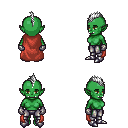
a pixel art fantasy rpg character, female body template, orc, green skin, maroon cape, metal pants, white mohawk hairstyle, metal gloves, metal boots, four views (front, back, left, right), 2x2 character sprite sheet, small pixel art, hard edges, no anti-aliasing